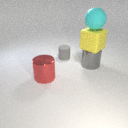
large gray metal cylinder below large yellow rubber cube